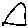
Label: triangle